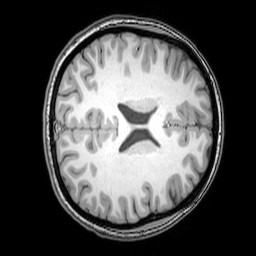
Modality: T1w
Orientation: axial
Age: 20
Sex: female
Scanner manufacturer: philips
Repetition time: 0.008234 s
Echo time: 0.00377 s